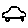
Label: car